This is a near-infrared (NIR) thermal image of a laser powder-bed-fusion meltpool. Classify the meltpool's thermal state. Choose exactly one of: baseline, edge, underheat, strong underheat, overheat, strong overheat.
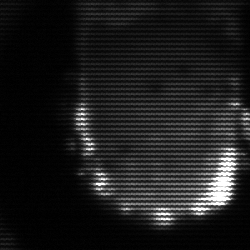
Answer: baseline